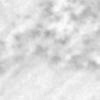
Label: no_change